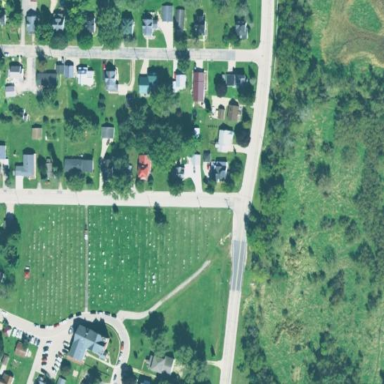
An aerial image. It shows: Cemetery.